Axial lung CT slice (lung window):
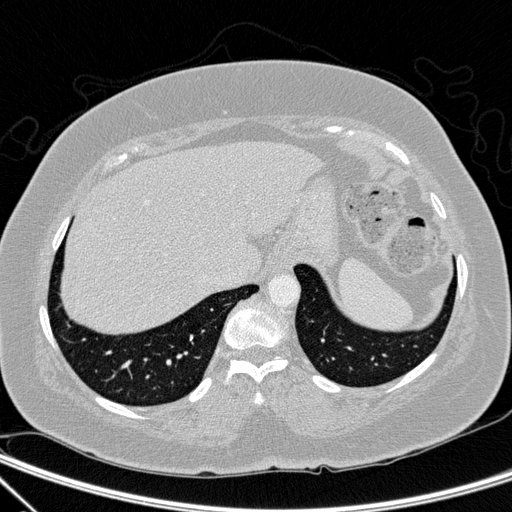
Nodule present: no